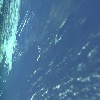
Label: water